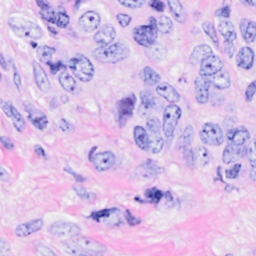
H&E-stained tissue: Breast